Question: I'm trying to use the Model-View-Controller-Pattern in my new project, a Windows Forms C# Application.
I have my project split into several sub-projects:
'''
Core
UI (View)
Controller
Model
Services
Helper
Tests
'''
The project dependecies are as follows:
My UI-Project contains 2 Forms, ListForm and AddForm (there are other forms, but these are not relevant for this question).
- In the Controller-Project, I have interfaces for the different forms, which the Controller uses for updating the View.- In the Core-Project, I initialize a new ListForm, Controller and Model.
Now, if the User clicks the Add-Button inside the ListForm, I want the AddForm to Show.
But how can I create a new instance of AddForm inside the Controller if the Controller doesn't even know the UI-Project?
I tried to use a Service, but since the Service had to know the UI-Project to create instances, I would have had a circular dependency (according to Visual Studio).
How can I show the AddForm if the Users clicks the Add-Button inside the ListForm?
(There is always max. 1 AddForm shown at a Time).
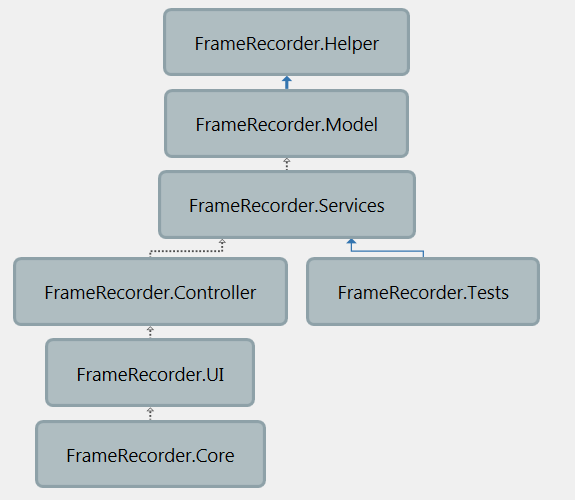
Answer: One of possible approaches involves a controller factory. The factory is responsible for creating controllers and views and wiring both together.
The factory should be configurable so you could have different implementations for differnt set of views - a set of views that is used to build an actual ui has its own factory, another test set has another factory etc. All factories are accessed through the same api so that you only reconfigure the factory when necessary. One of the possible ways to implement such factory would be to use an IoC container, it could simplify the implementation but it is not necessary. With the IoC container you would just register different implementations of your views and could reuse the same implementation of the factory whereas without the IoC container you would need an extra implementation of the factory for each set of views.
Then your parent controller creates an instance of the child controller using the factory. The factory returns the child controller with the proper view injected into it. The parent controller calls the 'ShowView' on the child controller which just makes the view visible or the child controller could even show the view automatically upon creation.
Edit: the example factory that creates controllers/views:
In the controller layer:
'''
public interface IControllerFactory
{
TController CreateControllerAndView<TController>()
where TController : Controller;
}
public class ControllerFactory
{
// actual provider
private static IControllerFactory _provider;
// factory method
public static TController
CreateControllerAndView<TController>() where T : Controller
{
return _provider.CreateController<TController>();
}
public static void SetProvider( IControllerFactory provider )
{
_provider = provider;
}
}
'''
Anytime you want to create a new controller, you refer to the factory:
'''
var controller = ControllerFactory.CreateControllerAndView<UserController>();
'''
Note that the factory doesn't depend on anything, it is merely defined, not yet implemented.
Then, somewhere in the most upper layer, in the startup project probably, you implement a concrete provider:
'''
public class ConcreteControllerFactory : IControllerFactory
{
public TController CreateControllerAndView<TController>()
{
// since you are in the top most layer, you know all types from
// underlaying layers, including controllers and views
// IoC would help here a lot! But without it:
if ( typeof<TController> == typeof<UserController> )
{
IUserView view = new UIUserView();
UserController c = new UserController( view );
}
...
}
}
'''
and then somewhere
'''
ControllerFactory.SetProvider( new ConcreteControllerFactory() );
'''
This way you can plug any specific provider to the factory, the test provider, the ui provider, whatever. The actual implementation could vary but you should get the idea.